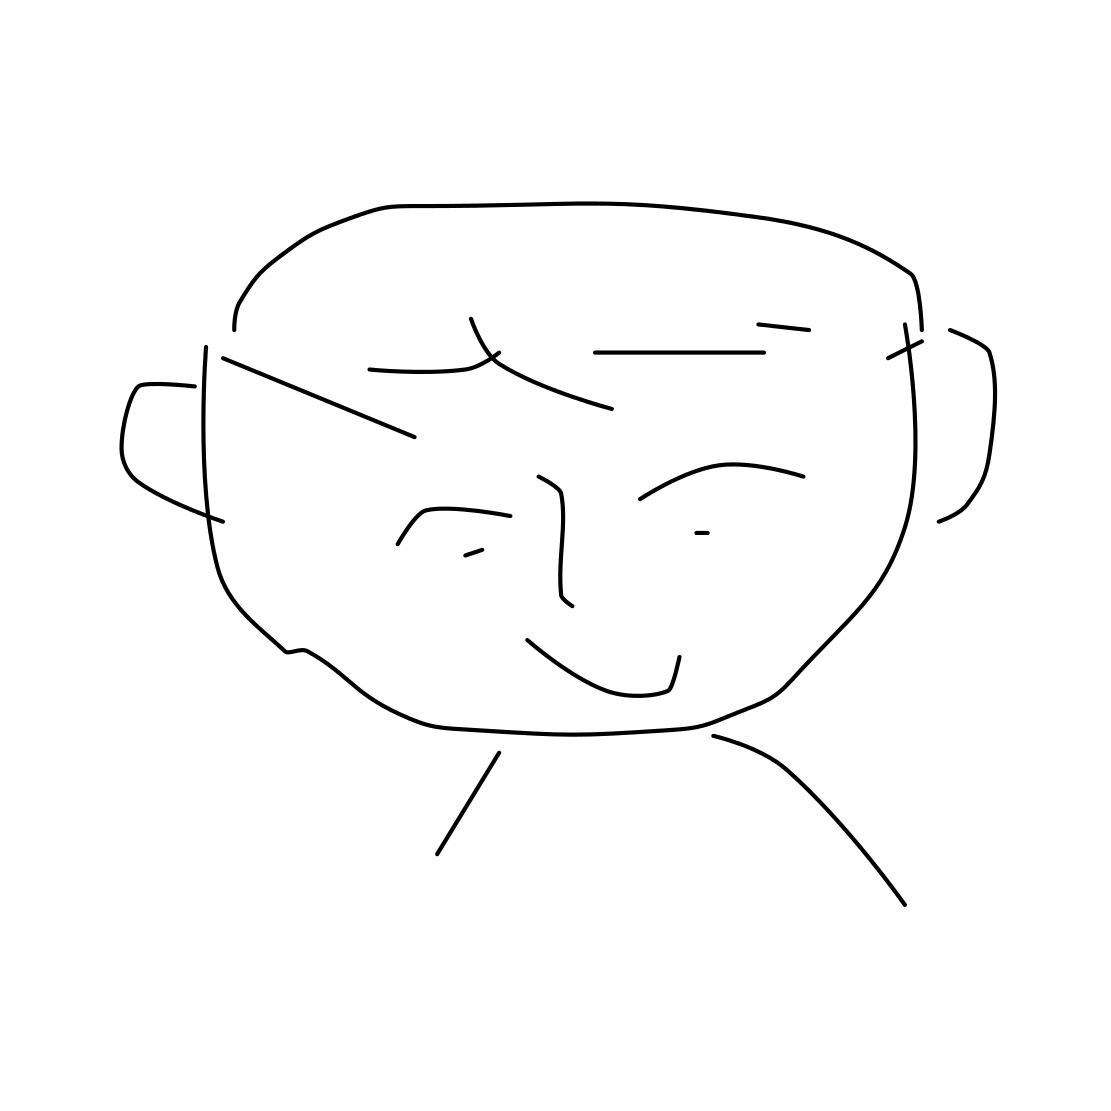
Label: head